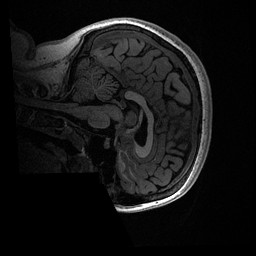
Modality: T1w
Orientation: sagittal
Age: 19
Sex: female
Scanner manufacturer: ge
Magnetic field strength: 3 T
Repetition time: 0.006952 s
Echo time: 0.00292 s